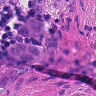
Metastatic tissue present: yes